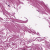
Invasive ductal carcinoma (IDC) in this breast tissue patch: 0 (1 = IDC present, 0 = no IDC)